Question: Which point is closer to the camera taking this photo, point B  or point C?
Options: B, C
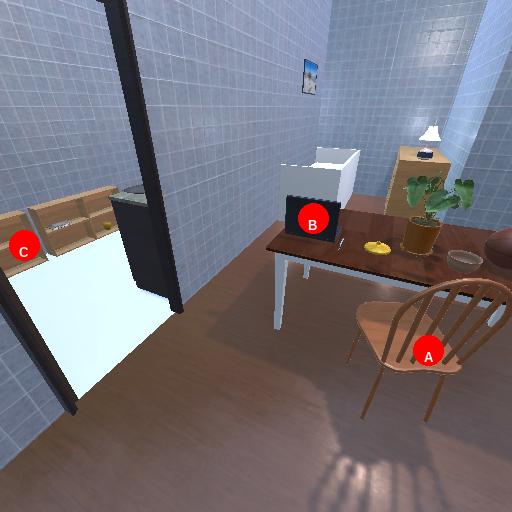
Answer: B